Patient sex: M
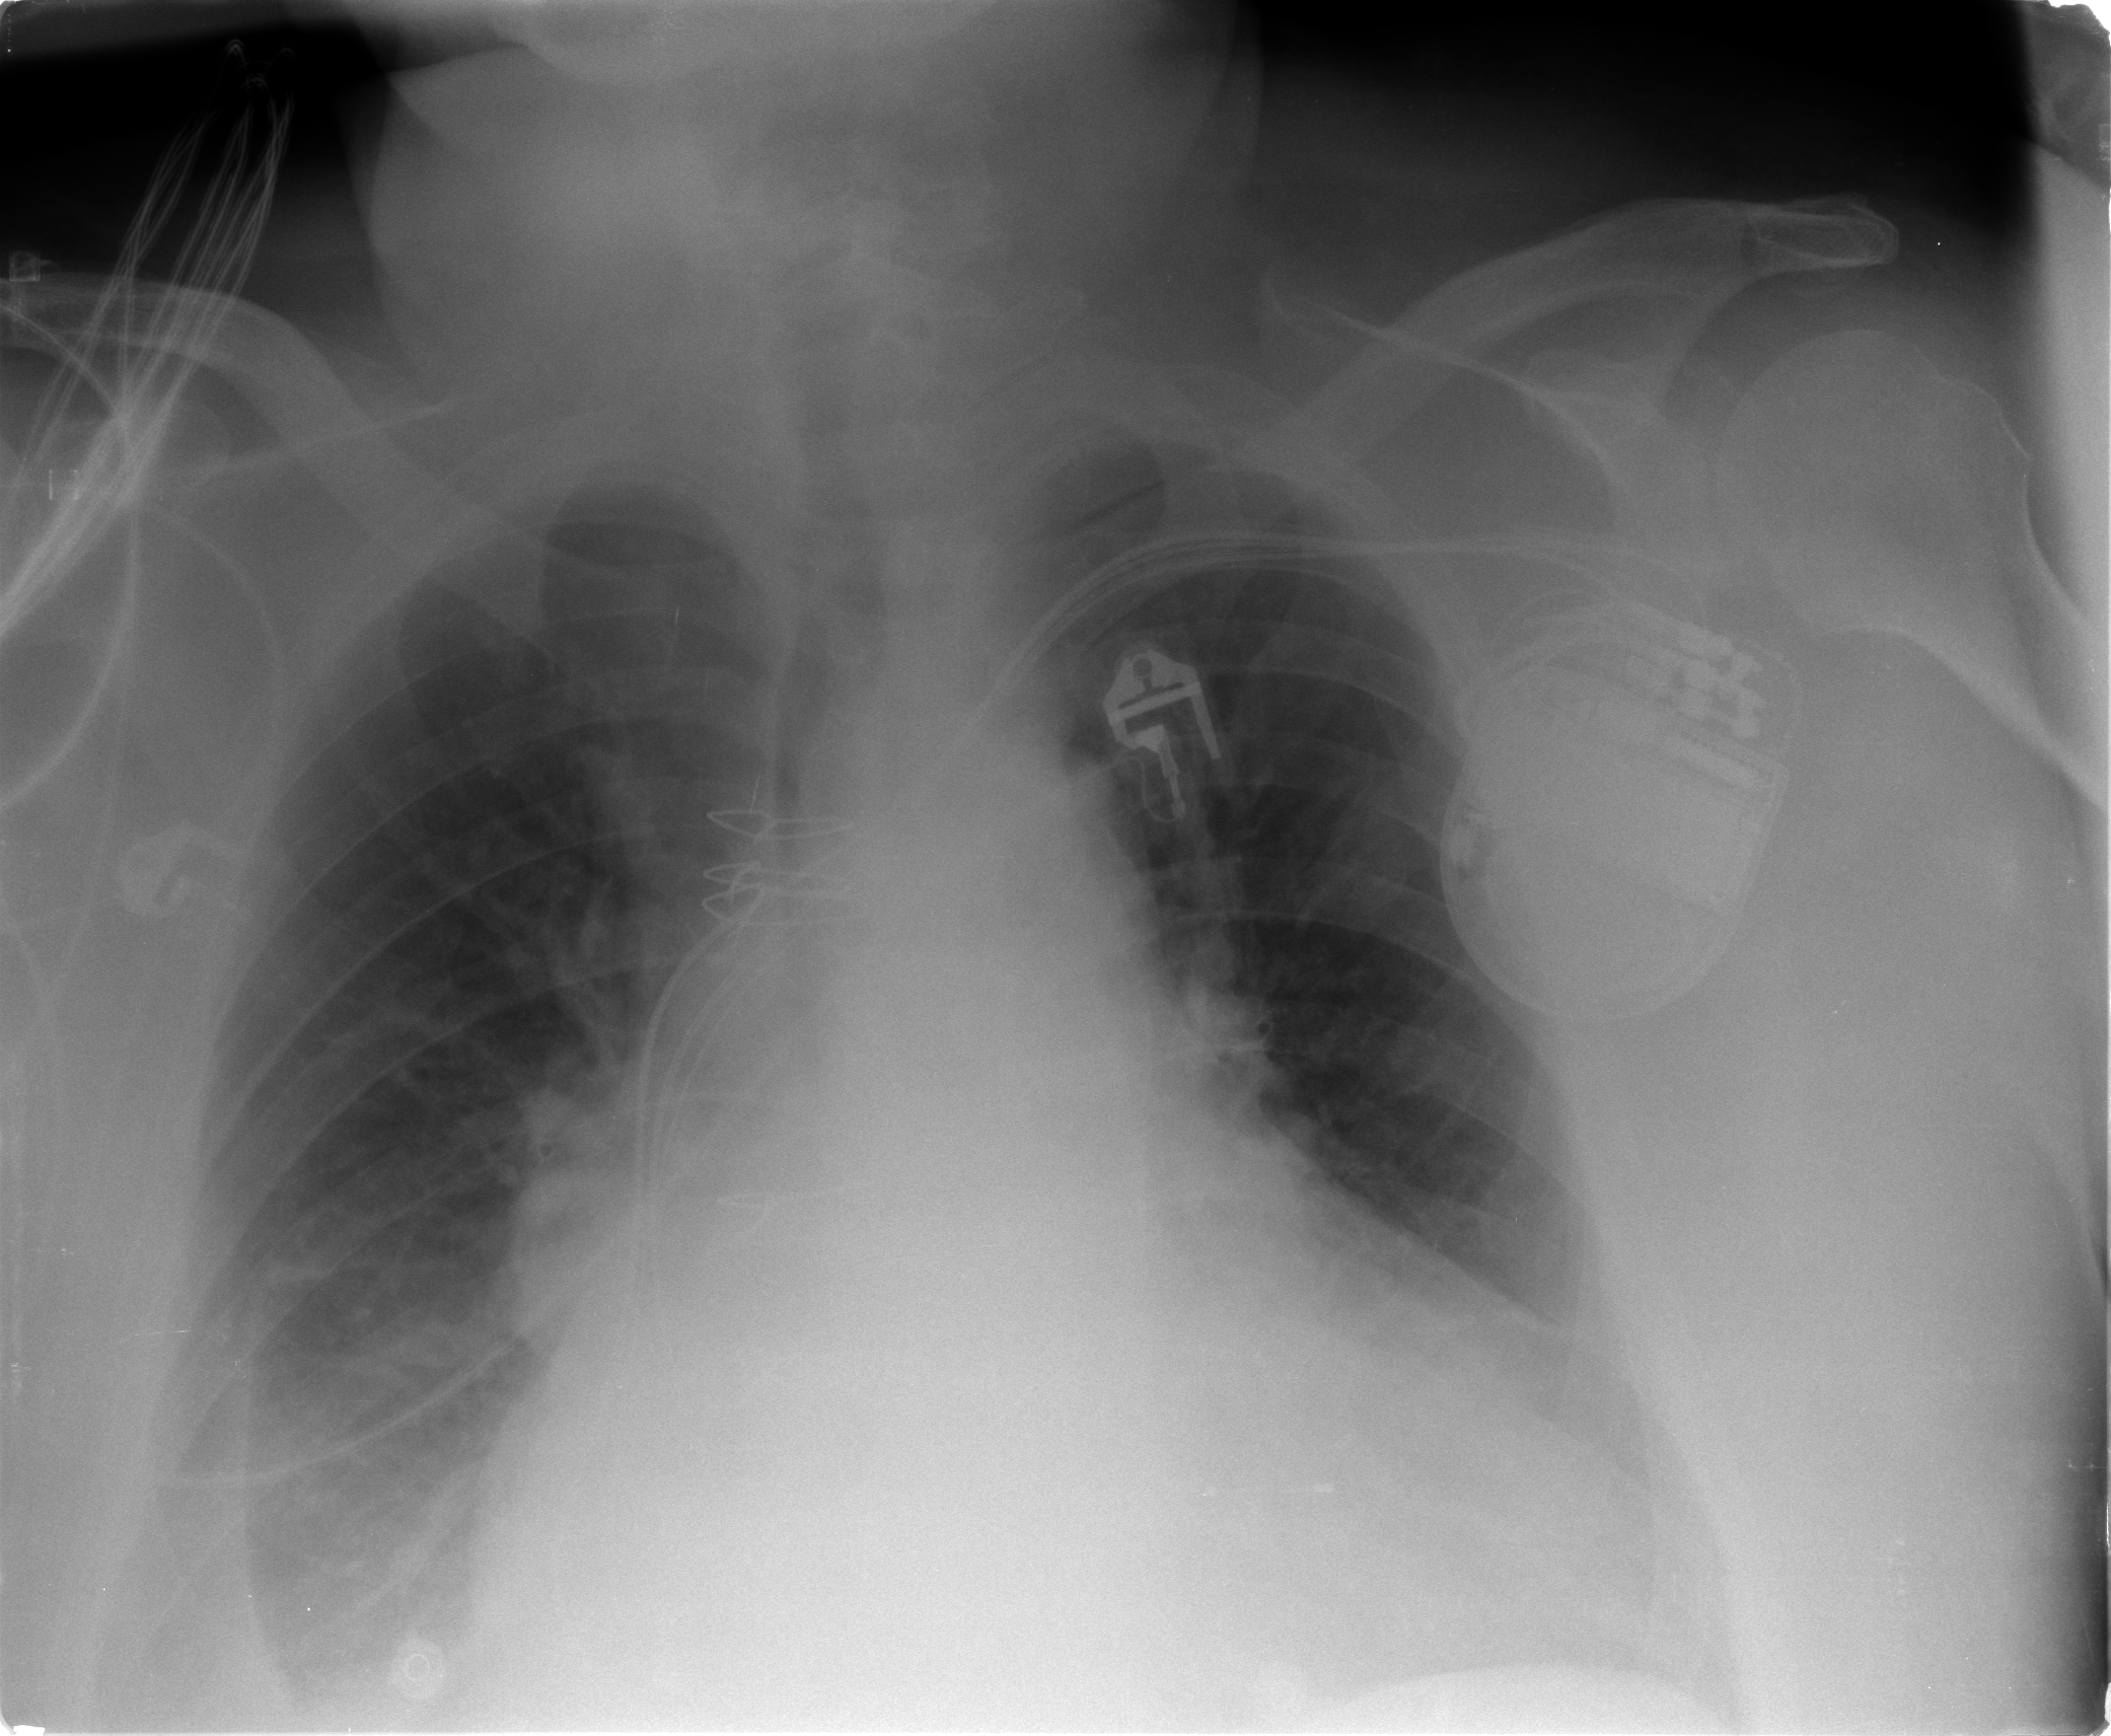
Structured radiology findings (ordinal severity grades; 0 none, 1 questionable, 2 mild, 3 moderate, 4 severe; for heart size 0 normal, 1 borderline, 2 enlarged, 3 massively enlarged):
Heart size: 3
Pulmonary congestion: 2
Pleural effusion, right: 2
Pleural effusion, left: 0
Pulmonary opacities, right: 0
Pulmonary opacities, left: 0
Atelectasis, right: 2
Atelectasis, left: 0